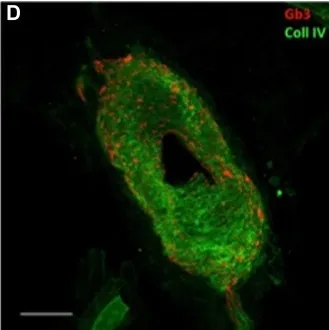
Confocal microscopy (x40 magnification, scale 50 microm) study of Gb3 in skin vessels (A-C). Abnormal deposits were abundant in the walls of the arterioles and their endothelium. (A-C) Gb3 deposits and the convergence of the two canals, Gb3 and collagen IV.
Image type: pathology (immunostaining)